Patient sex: M
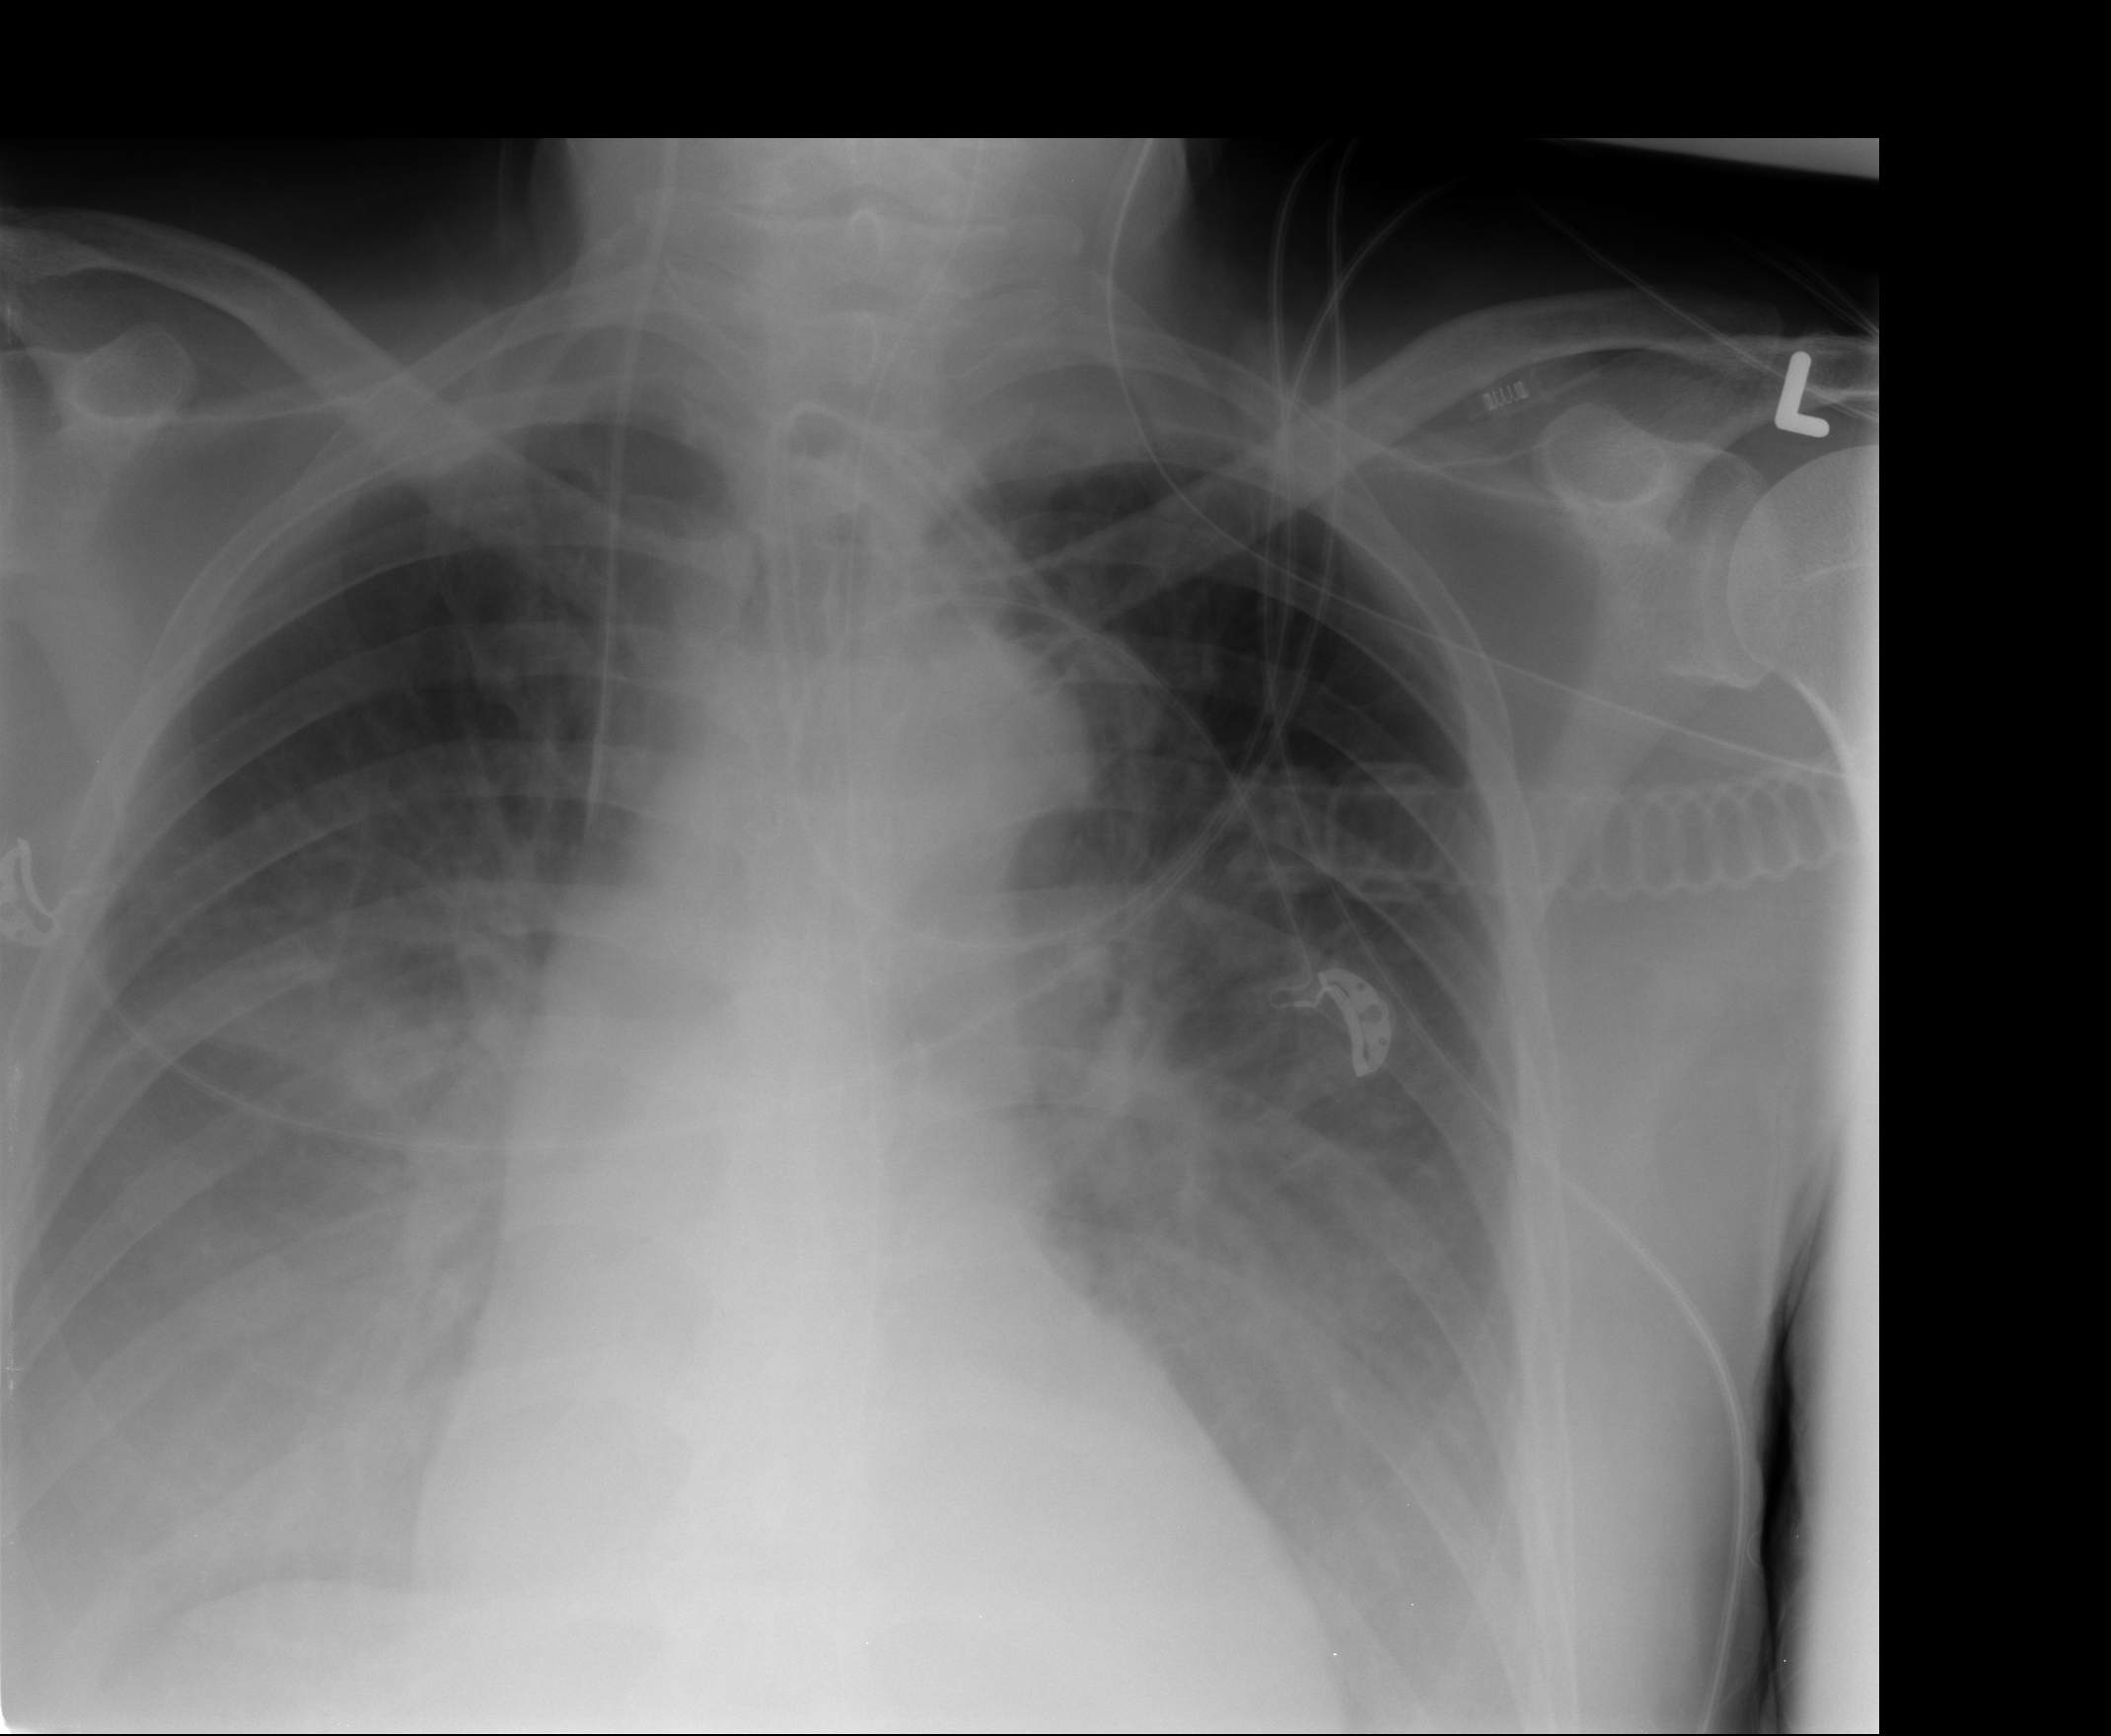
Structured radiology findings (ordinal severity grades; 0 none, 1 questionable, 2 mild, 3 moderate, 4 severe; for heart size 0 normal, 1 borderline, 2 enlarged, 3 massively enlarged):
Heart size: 0
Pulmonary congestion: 2
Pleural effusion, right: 3
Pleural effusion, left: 2
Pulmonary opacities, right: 2
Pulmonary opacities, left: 1
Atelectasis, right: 3
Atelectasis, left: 3